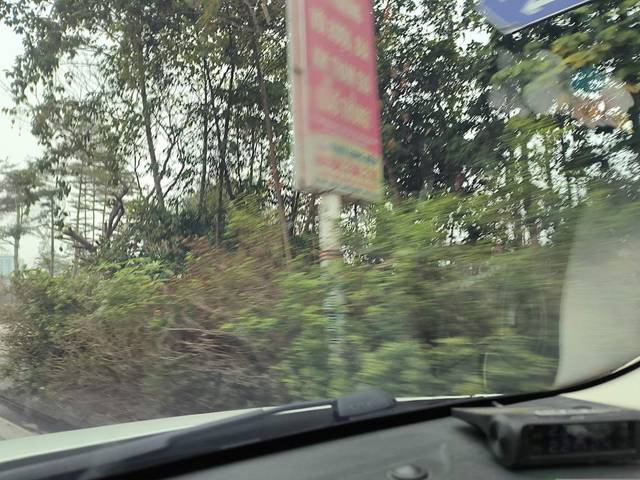
Region: Vietnam
Coordinates: 21.027, 105.897